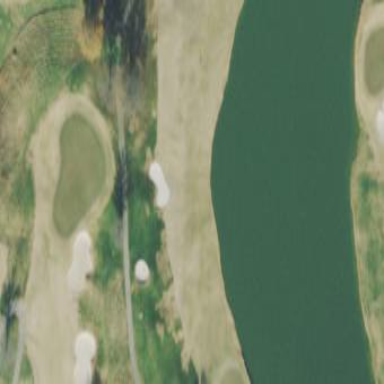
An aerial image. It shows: Golf fairway in the image.